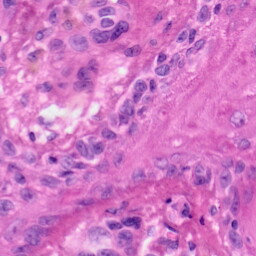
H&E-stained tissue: Skin